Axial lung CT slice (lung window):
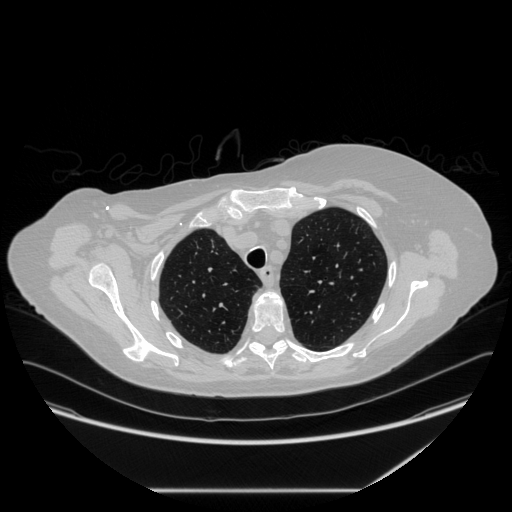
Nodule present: no